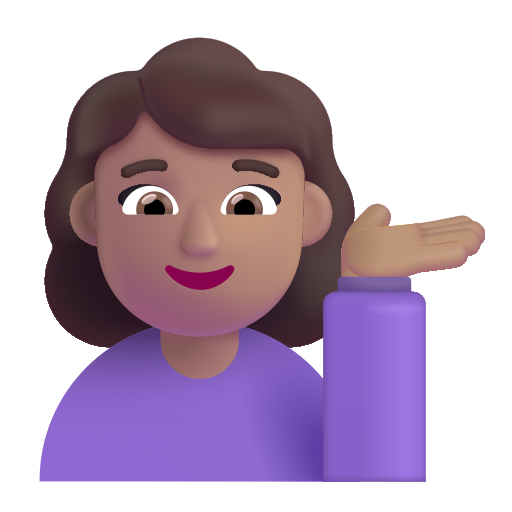
woman tipping hand color